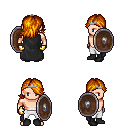
a pixel art fantasy rpg character, male body template, human, light skin, black cape, white pants, dark blonde swoop hairstyle, silver tiara, gold gloves, black shoes, shield, four views (front, back, left, right), 2x2 character sprite sheet, small pixel art, hard edges, no anti-aliasing